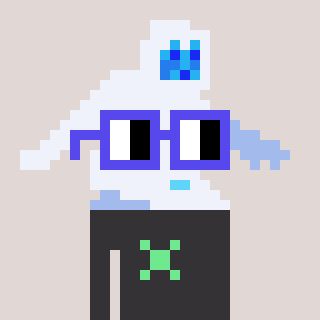
a pixel art character with square blue glasses, a yeti-shaped head and a grayscale-colored body on a warm background